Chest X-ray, PA view. Patient: 48 years old, sex M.
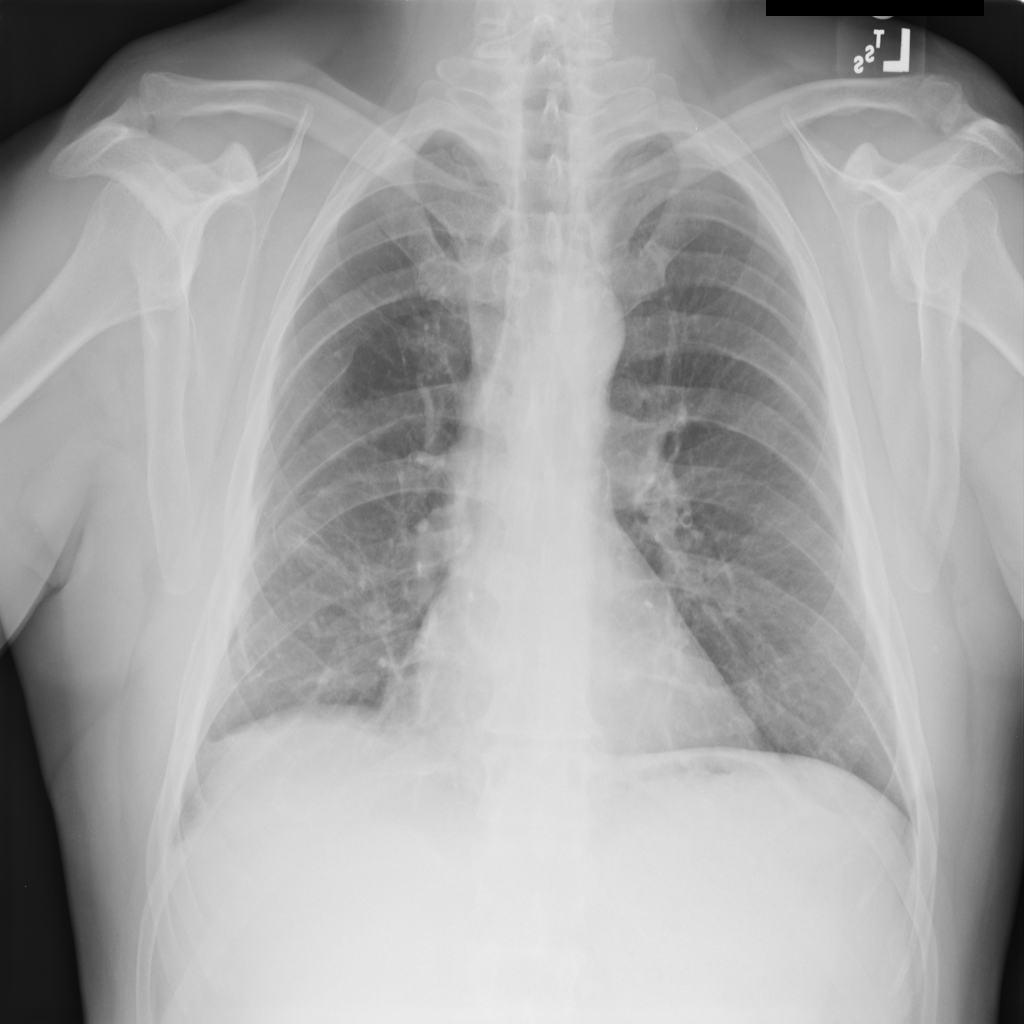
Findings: Atelectasis